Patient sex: M
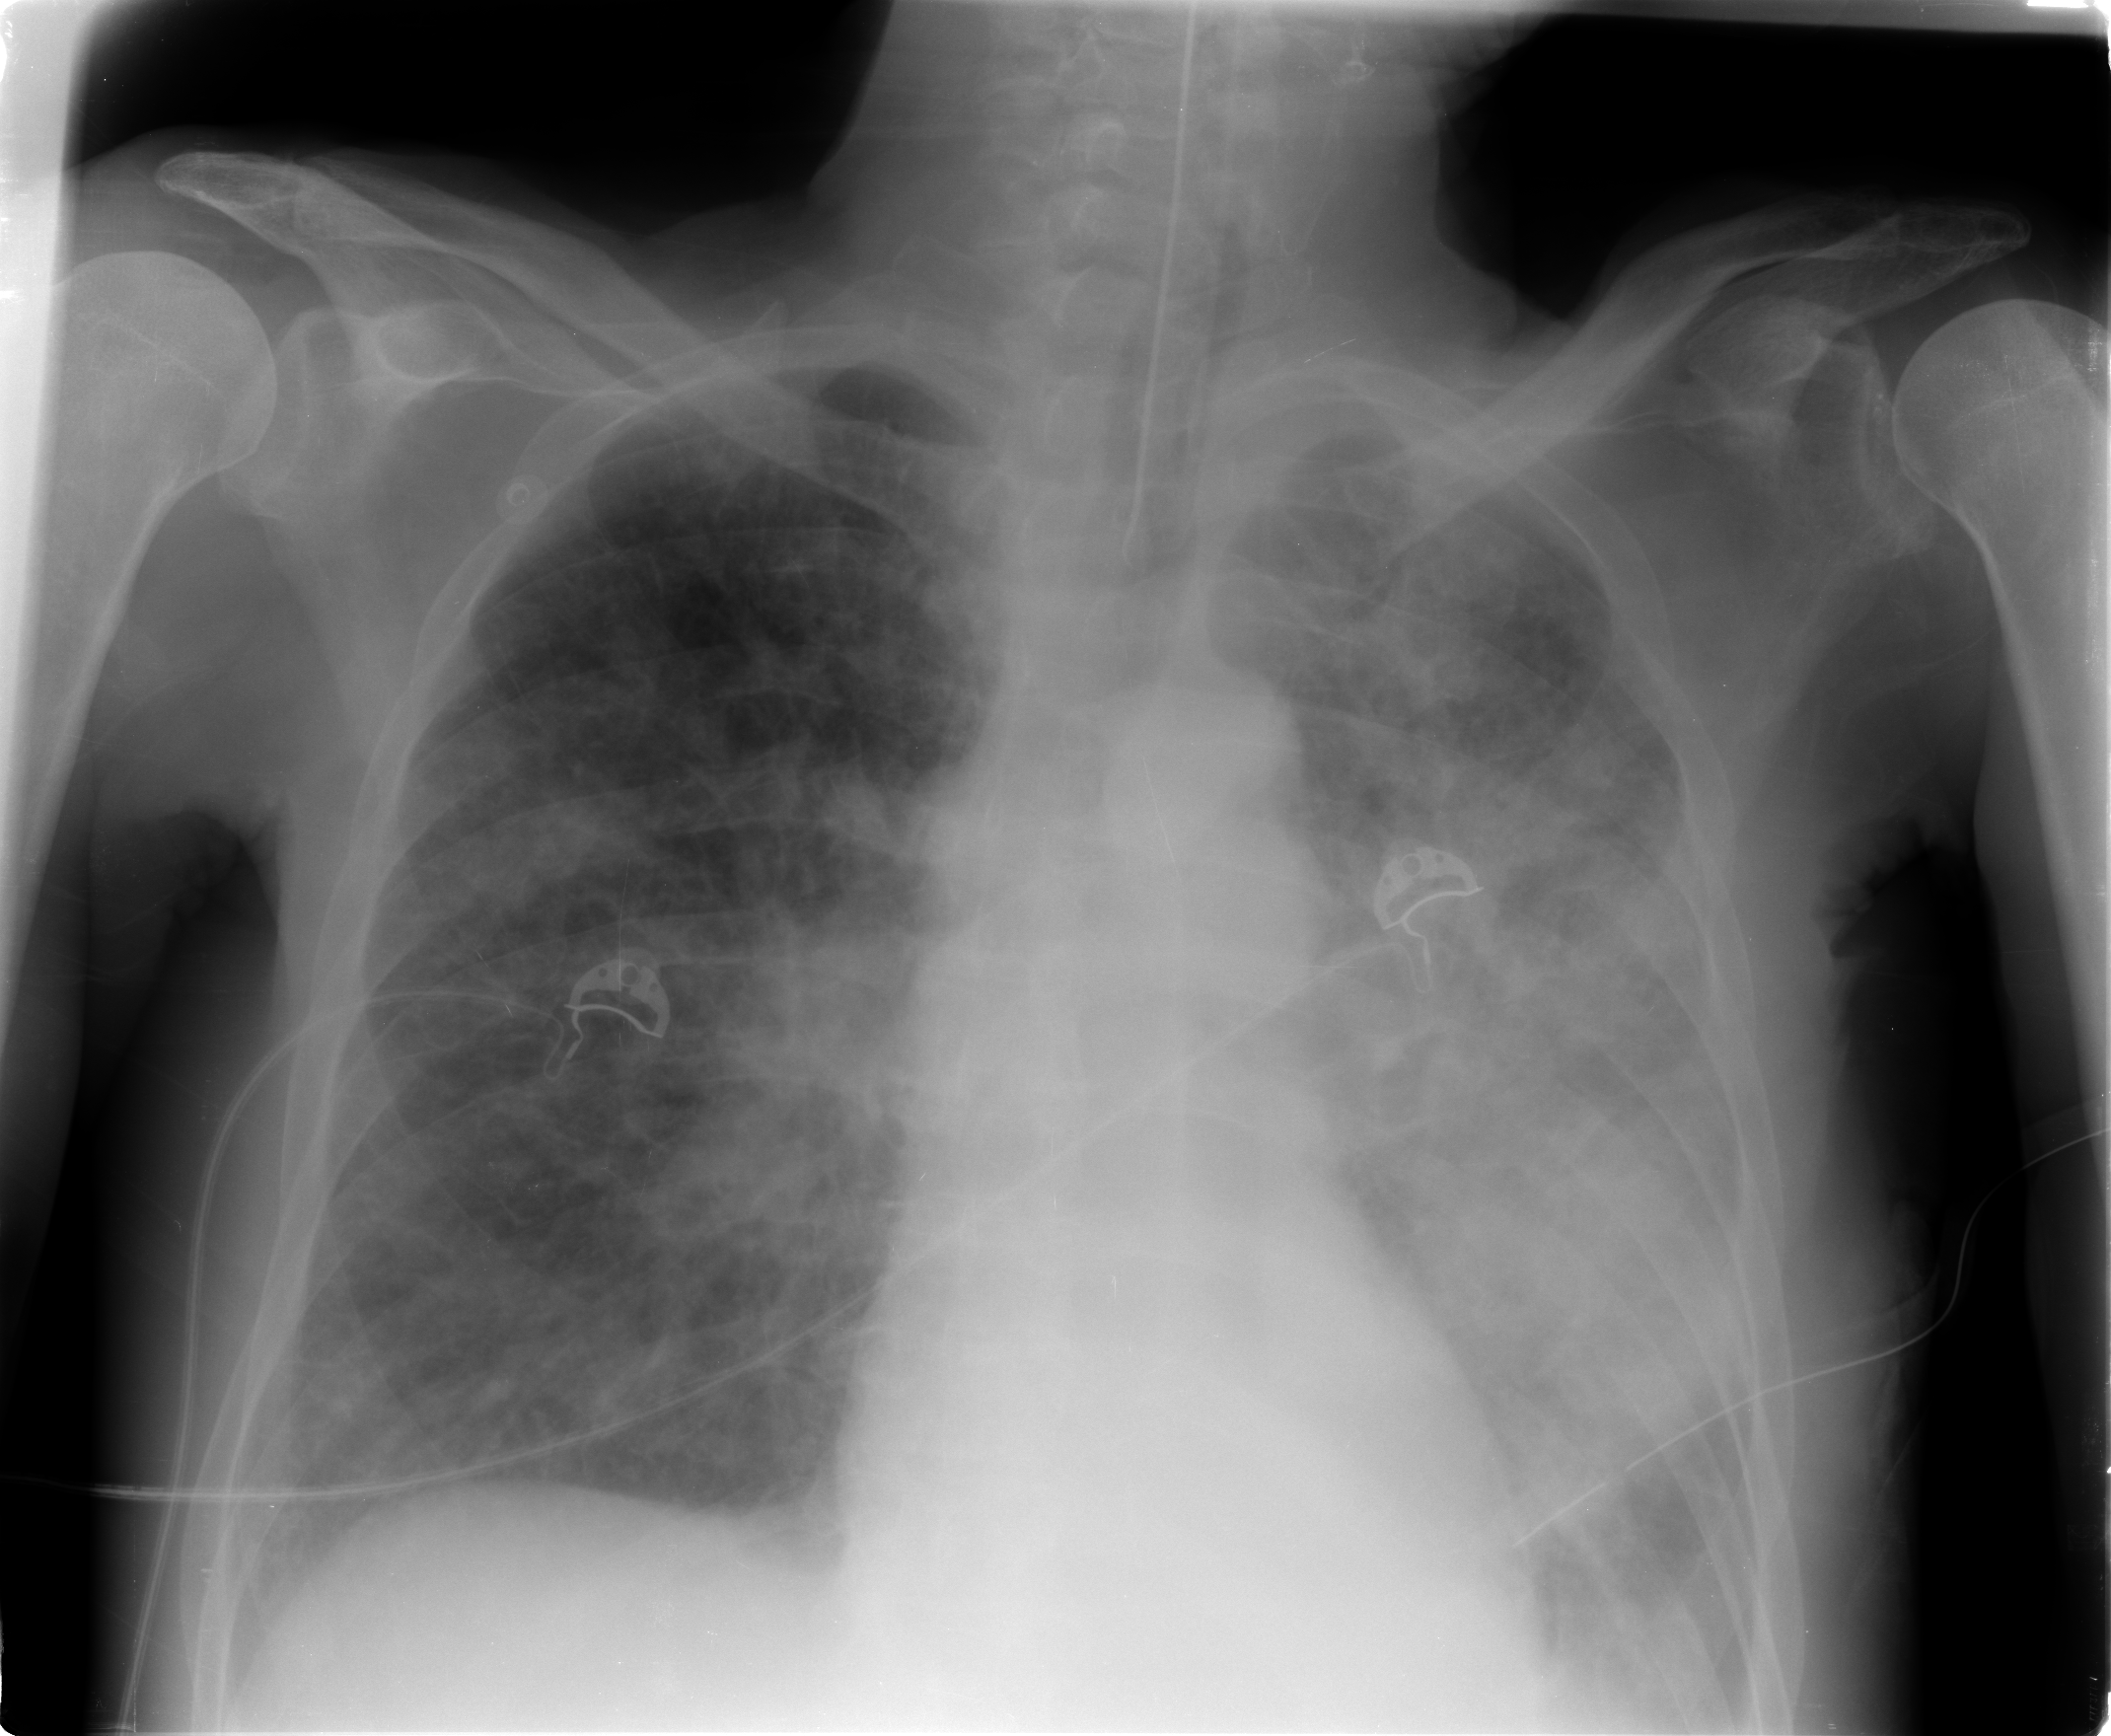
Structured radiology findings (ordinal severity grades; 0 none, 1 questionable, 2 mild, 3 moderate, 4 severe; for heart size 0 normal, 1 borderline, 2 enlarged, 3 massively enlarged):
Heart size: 0
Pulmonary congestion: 2
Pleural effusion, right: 0
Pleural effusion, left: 0
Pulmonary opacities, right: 2
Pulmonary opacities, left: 3
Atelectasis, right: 2
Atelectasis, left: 3